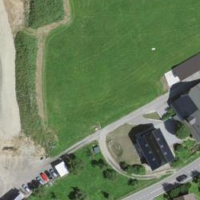
EUNIS habitat code: 57
Species observed at this site:
Petasites albus